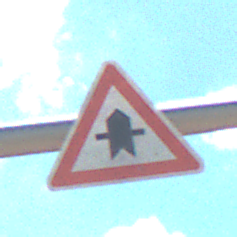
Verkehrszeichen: Vorfahrt
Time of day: Midday
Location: Outdoor (Nature)
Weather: PartlyCloudy
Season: NotSpecified
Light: Natural